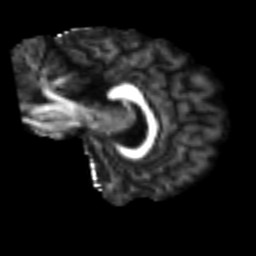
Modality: FA
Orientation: sagittal
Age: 22
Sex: female
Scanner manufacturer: siemens
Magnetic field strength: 3 T
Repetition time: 2.3 s
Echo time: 0.085 s